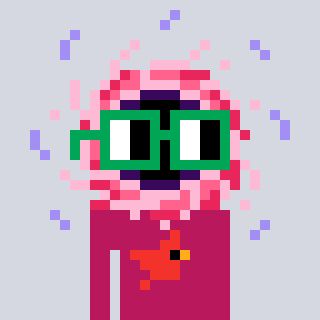
a pixel art character with square green glasses, a blackhole-shaped head and a darkpink-colored body on a cool background